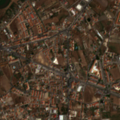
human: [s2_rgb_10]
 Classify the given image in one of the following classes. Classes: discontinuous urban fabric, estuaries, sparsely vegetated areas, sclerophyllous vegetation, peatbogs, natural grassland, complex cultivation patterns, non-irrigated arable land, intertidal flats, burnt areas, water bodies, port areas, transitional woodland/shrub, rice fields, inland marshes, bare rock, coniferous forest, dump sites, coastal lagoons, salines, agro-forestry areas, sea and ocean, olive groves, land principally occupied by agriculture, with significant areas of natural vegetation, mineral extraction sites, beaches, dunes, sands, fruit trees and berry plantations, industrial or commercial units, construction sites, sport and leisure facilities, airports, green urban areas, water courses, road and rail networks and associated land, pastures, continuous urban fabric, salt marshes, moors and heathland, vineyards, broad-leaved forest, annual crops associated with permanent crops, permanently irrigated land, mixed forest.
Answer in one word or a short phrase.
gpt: discontinuous urban fabric, industrial or commercial units, permanently irrigated land, complex cultivation patterns